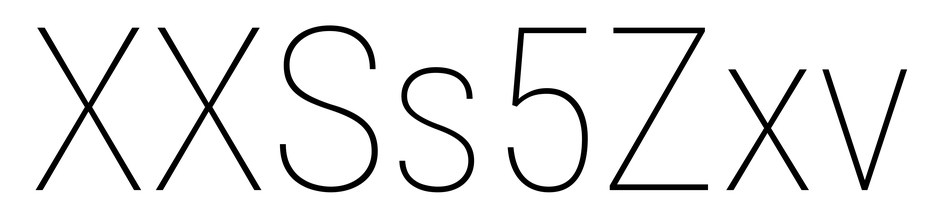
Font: Roboto_Condensed_Thin